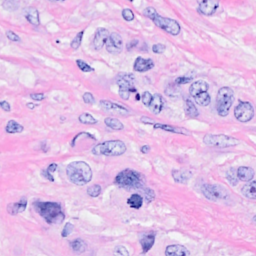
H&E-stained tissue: Breast